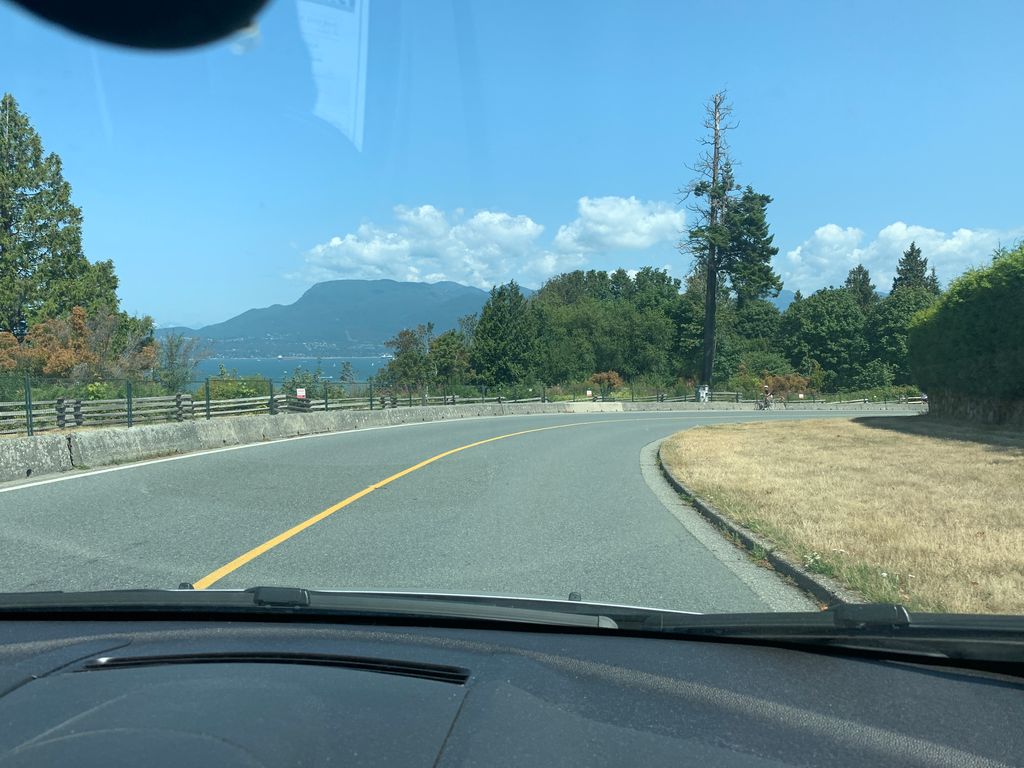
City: vancouver